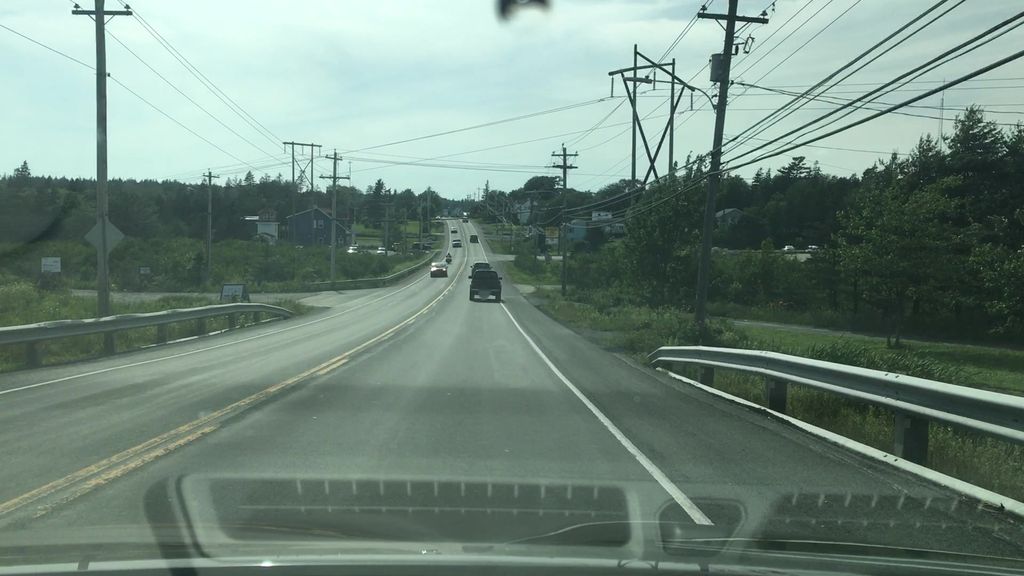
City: halifax